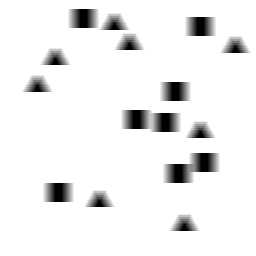
Squares: 8
Triangles: 8
Stars: 0
Total shapes: 16